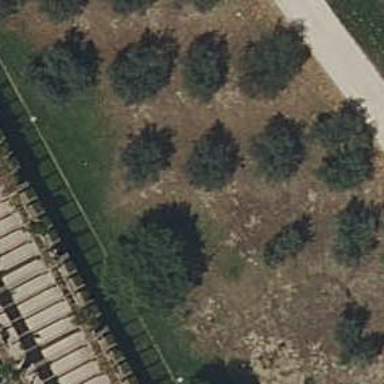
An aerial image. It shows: Urban tree with broadleaved evergreen leaves.